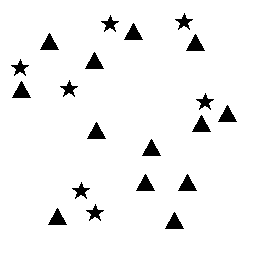
Squares: 0
Triangles: 13
Stars: 7
Total shapes: 20